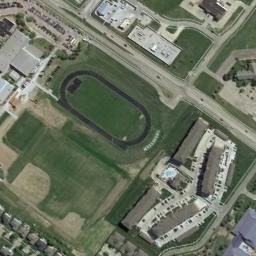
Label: ground_track_field